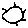
Label: sun